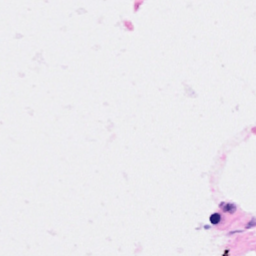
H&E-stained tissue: Breast